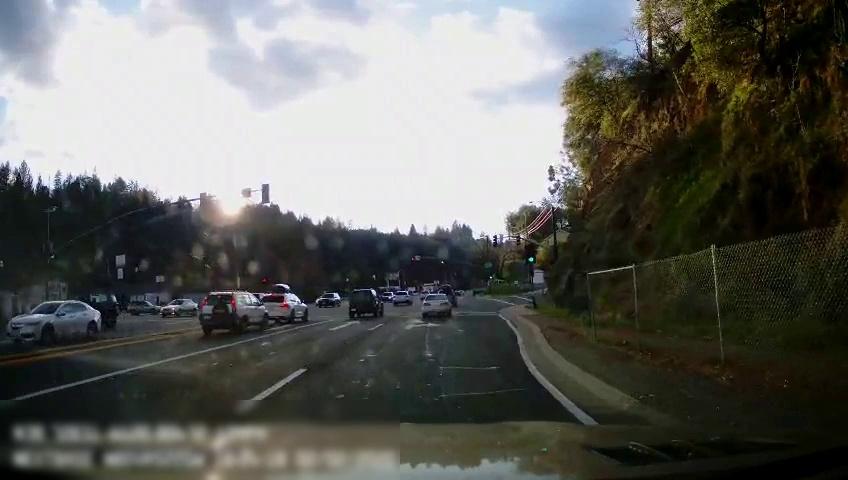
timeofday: Day
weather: Sunny
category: Drivable Space
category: Vehicles | Car
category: Vehicles | SUV
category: Vehicles | SUV
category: Vehicles | Car
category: Vehicles | SUV
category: Vehicles | SUV
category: Vehicles | SUV
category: Vehicles | Car
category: Vehicles | Car
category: Vehicles | SUV
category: Vehicles | Car
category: Vehicles | SUV
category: Vehicles | SUV
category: Lanes | Opposite Lane
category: Lanes | Opposite Lane
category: Lanes | Current Lane
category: Lanes | Alternate Lane
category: Lanes | Current Lane
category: Traffic | Lights
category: Traffic | Lights
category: Traffic | Signs
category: Traffic | Lights
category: Traffic | Lights
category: Traffic | Lights